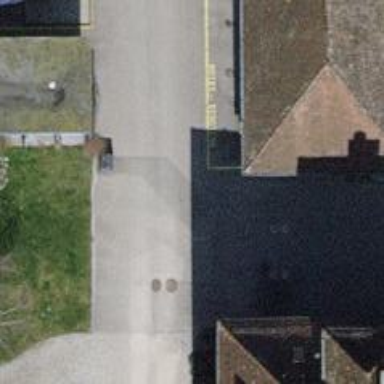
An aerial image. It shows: Footway with gravel surface.